Field crop: maize
Growth stage: 2
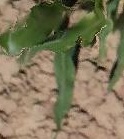
Species: maize